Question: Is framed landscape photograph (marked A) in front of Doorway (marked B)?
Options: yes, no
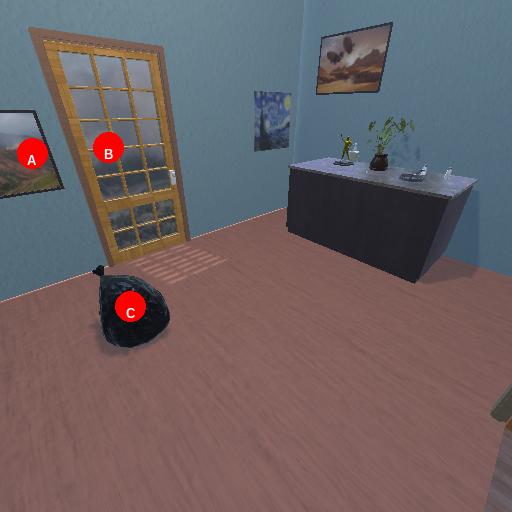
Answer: yes